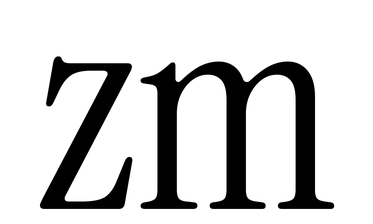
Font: InstrumentSerif-Regular